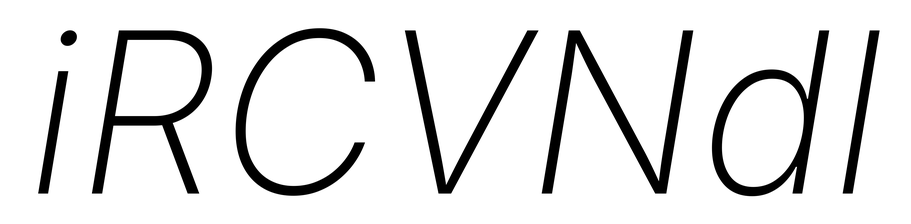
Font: Inter-Italic_ExtraLight_Italic